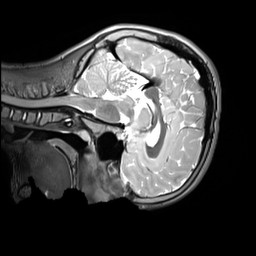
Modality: T2w
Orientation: sagittal
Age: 13
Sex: male
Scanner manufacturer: siemens
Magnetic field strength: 3 T
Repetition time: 3.2 s
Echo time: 0.408 s